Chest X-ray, PA view. Patient: 57 years old, sex M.
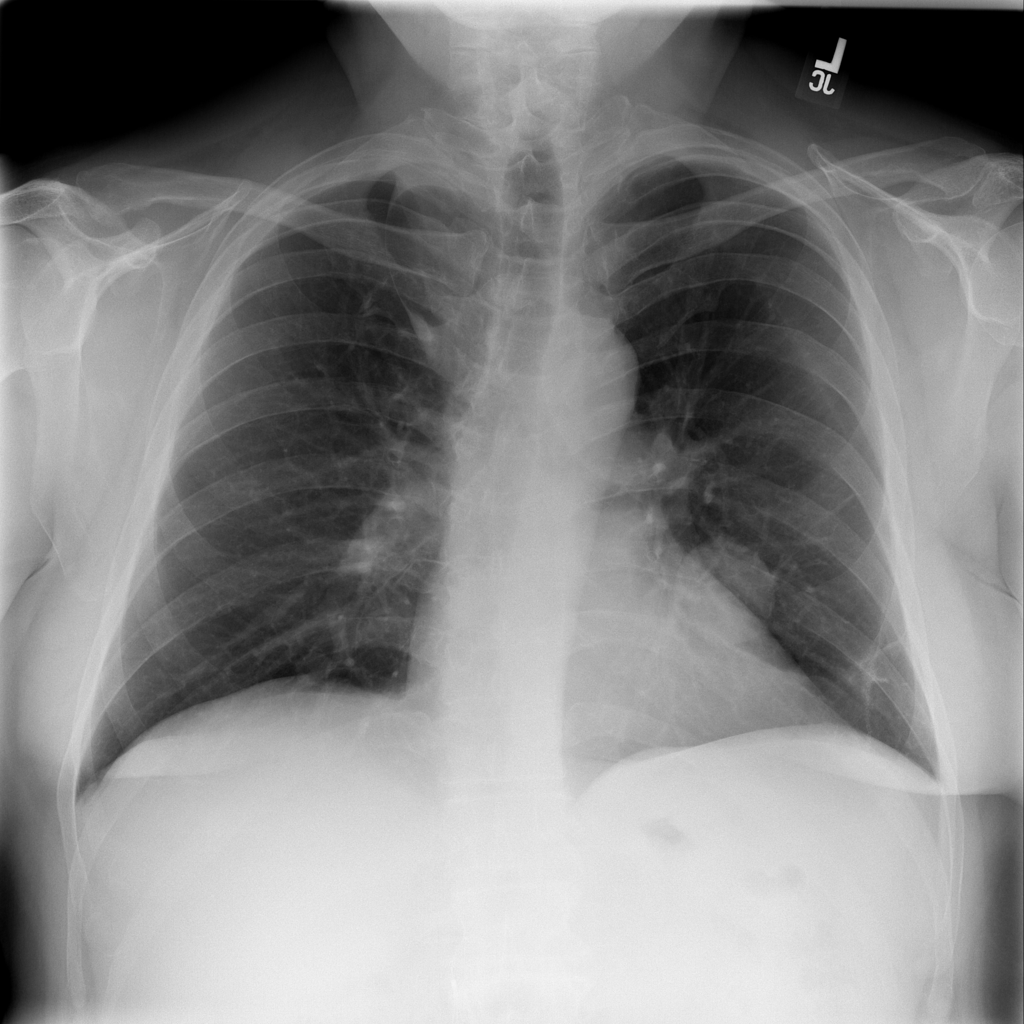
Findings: Mass, Nodule